Question: I m trying to create a sidebar where I have a style.css for customize it. When I inspect my page, it seems it never loads and get 404 not found.
'''
<head>
<h1>sidebar</h1>
<title>Responsive Sidebar Menu</title>
<link rel="stylesheet" type="text/css" href="style.css"></head>
'''
My project is structured like in the following picture:

I can't figure out how to write the path so it can load properly.
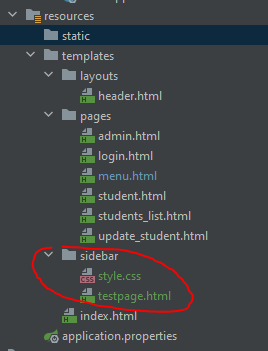
Answer: Move your template folder right under resources:
'''
src/main/resource/static/css (for CSS files);
src/main/resource/templates (for HTML templates).
Then correct the link tag as follows:
<link href="../static/css/style.css" th:href="@{/css/style.css}" rel="stylesheet" />
'''